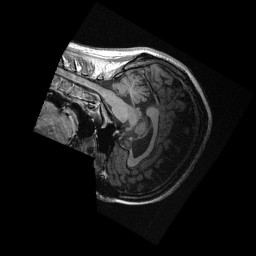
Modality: T1w
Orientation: sagittal
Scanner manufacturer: ge
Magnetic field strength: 3 T
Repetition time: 0.007408 s
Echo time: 0.002676 s